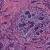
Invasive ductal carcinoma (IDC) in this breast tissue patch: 1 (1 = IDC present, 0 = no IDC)